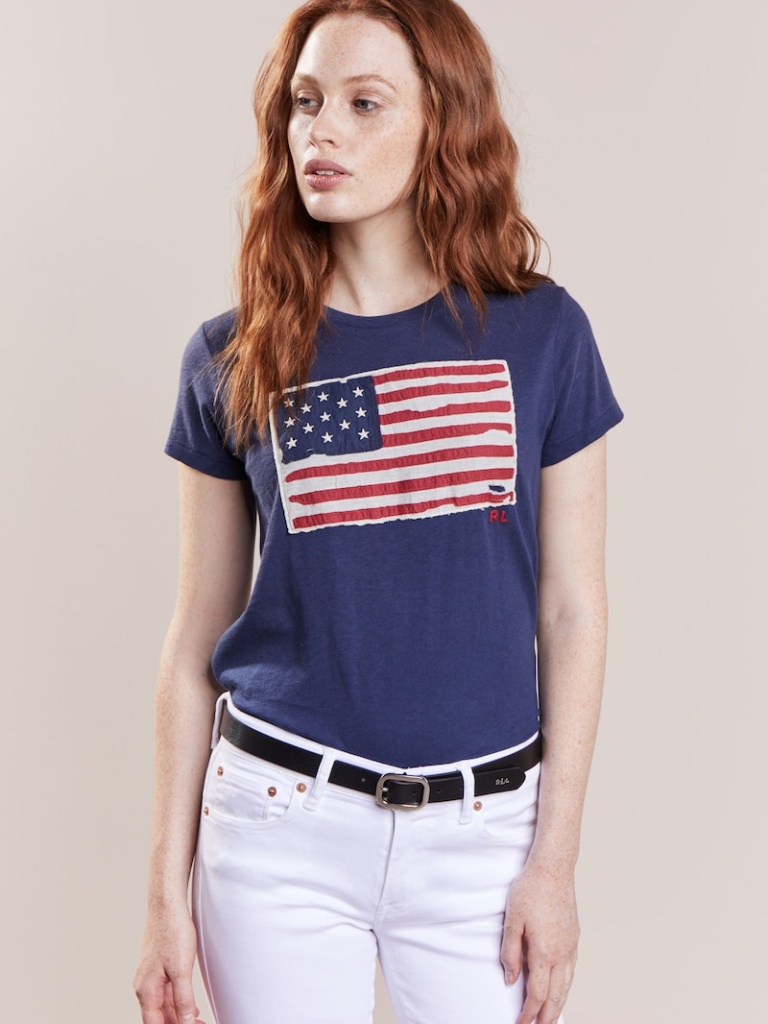
cotton relaxed short sleeve waist length Fully Tucked in crew t-shirt